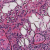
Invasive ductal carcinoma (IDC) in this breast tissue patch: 1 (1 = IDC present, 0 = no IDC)